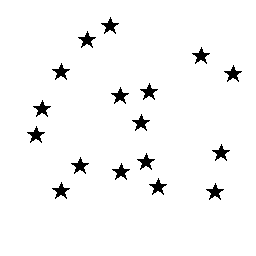
Squares: 0
Triangles: 0
Stars: 17
Total shapes: 17